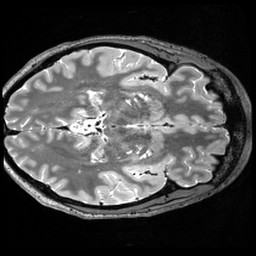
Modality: T2w
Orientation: axial
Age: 46
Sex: male
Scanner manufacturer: siemens
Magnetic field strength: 3 T
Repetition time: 3.2 s
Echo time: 0.56 s